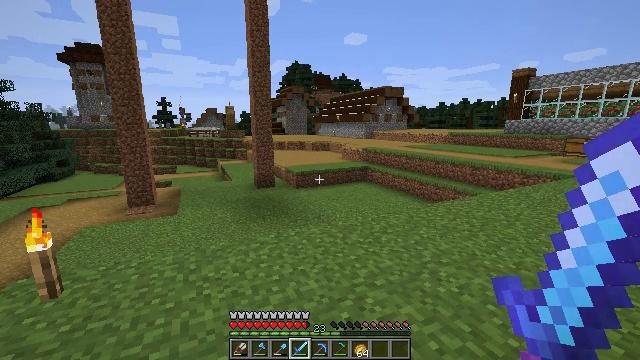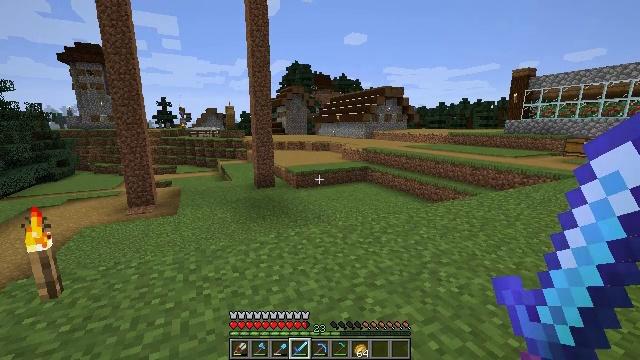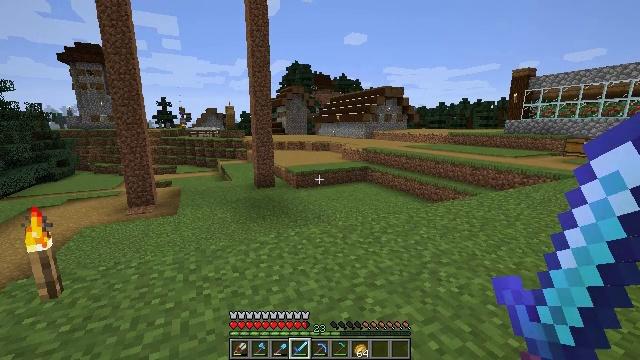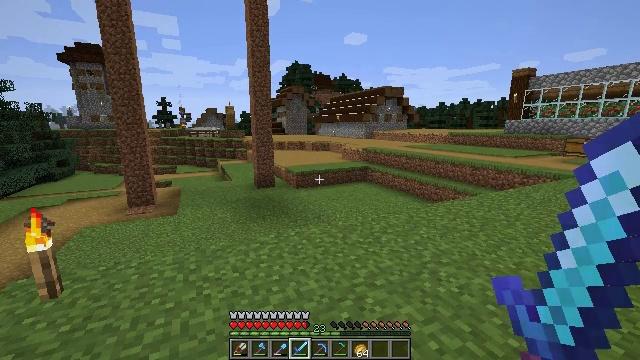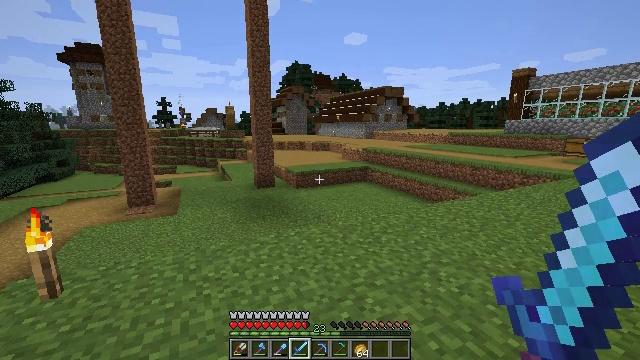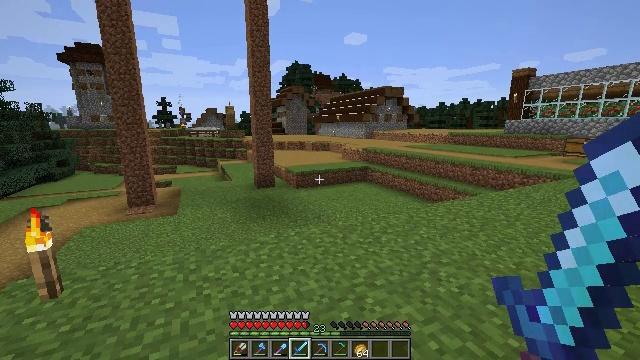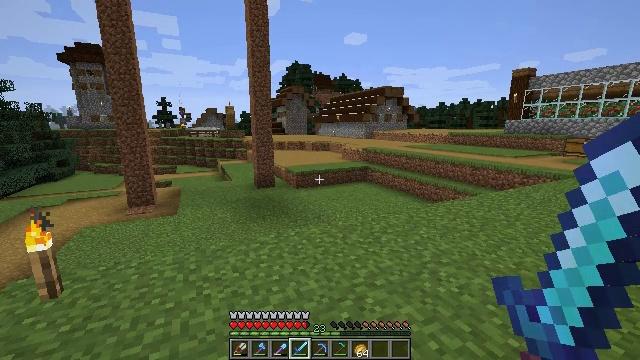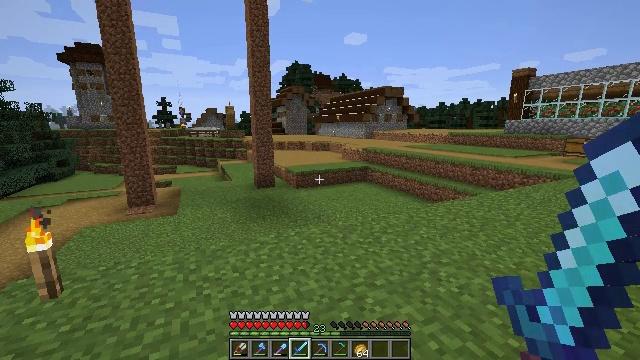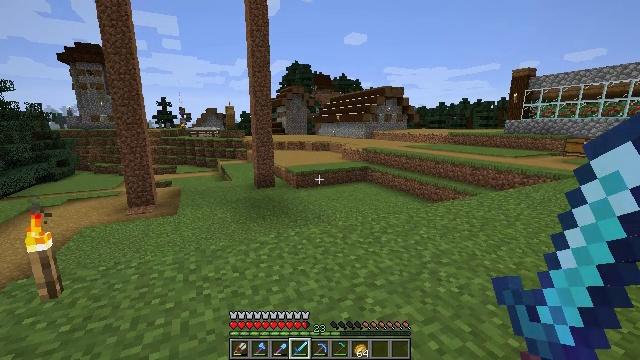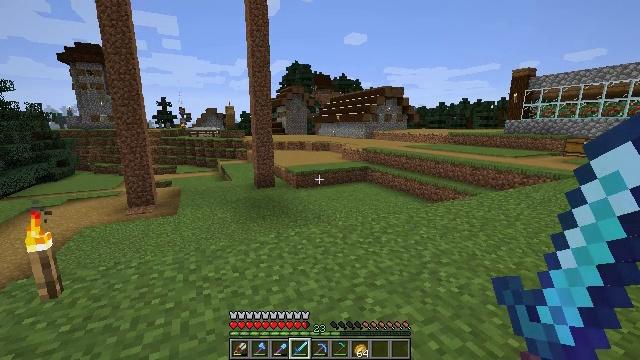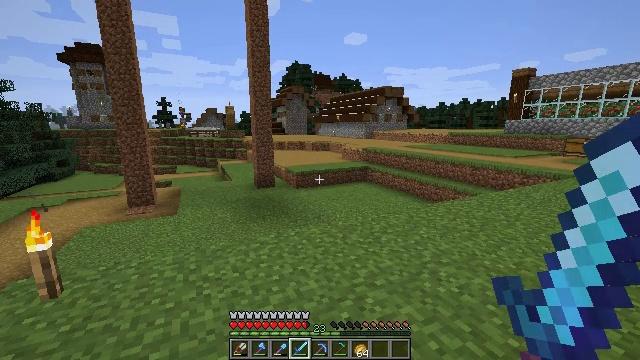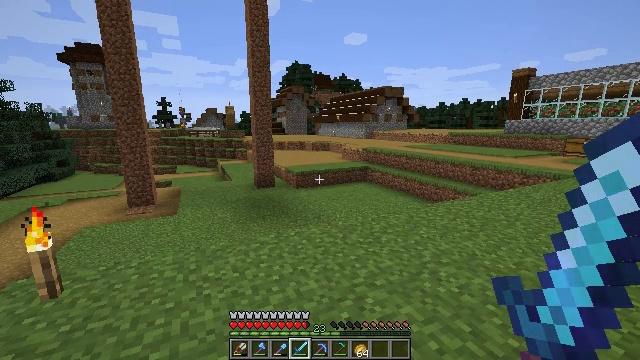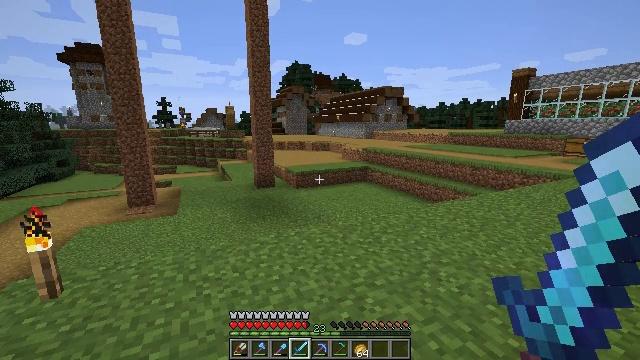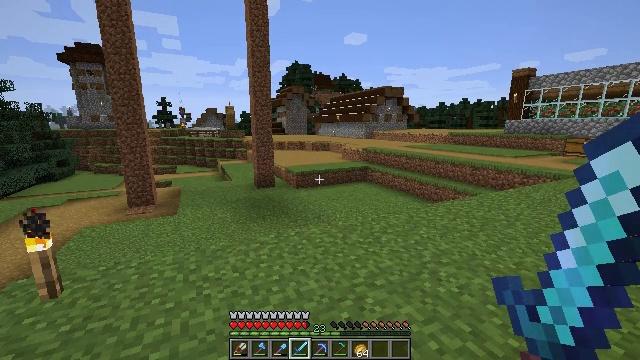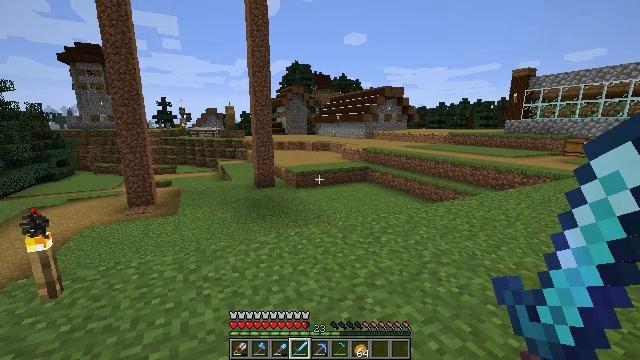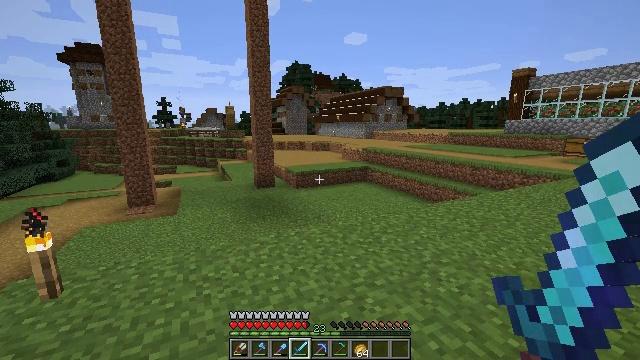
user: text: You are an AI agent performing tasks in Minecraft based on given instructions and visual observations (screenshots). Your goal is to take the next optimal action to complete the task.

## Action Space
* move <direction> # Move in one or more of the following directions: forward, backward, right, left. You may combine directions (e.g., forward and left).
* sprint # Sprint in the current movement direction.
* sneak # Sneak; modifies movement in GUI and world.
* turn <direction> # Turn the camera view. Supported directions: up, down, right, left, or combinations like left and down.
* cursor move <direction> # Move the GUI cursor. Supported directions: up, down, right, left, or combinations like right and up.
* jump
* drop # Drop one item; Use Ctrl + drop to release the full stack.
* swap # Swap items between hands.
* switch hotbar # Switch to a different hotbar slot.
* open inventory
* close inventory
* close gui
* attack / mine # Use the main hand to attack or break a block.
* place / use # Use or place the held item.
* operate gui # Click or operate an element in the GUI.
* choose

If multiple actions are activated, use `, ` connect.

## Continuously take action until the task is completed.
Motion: motion action
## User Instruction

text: Break the potato plant to gather potatoes.
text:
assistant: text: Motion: no_op
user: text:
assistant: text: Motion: no_op
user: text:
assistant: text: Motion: no_op
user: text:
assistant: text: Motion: no_op
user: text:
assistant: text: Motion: no_op
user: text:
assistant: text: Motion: no_op
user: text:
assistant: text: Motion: no_op
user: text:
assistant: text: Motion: no_op
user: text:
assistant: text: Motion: no_op
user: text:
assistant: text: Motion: no_op
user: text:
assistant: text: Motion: no_op
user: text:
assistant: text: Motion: no_op
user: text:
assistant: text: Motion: no_op
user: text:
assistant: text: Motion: no_op
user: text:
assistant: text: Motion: no_op
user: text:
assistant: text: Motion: no_op
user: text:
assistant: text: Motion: no_op
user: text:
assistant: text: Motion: no_op
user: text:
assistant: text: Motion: no_op
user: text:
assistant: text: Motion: no_op
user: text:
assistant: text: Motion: no_op
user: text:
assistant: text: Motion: no_op
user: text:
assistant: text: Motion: no_op
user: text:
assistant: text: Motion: no_op
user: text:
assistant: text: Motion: no_op
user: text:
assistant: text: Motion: no_op
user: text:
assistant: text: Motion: no_op
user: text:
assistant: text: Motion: no_op
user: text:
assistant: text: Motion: no_op
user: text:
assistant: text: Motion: no_op